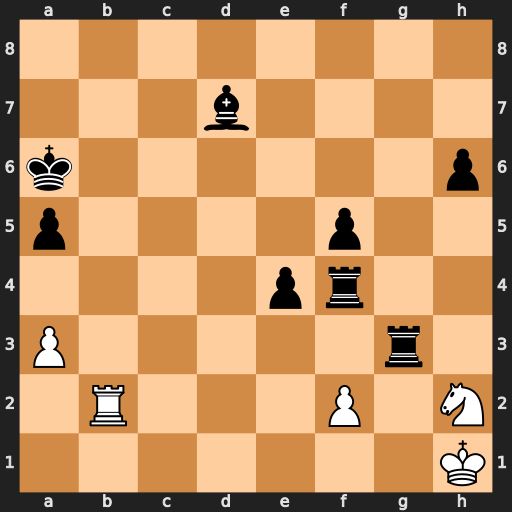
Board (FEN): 8/3b4/k6p/p4p2/4pr2/P5r1/1R3P1N/7K
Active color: w
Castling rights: -
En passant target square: -
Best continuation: fxg3 Rf3 Nxf3